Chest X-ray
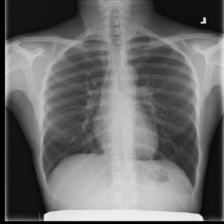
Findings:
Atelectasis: negative
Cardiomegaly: negative
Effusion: negative
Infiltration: negative
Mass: negative
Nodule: negative
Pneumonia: negative
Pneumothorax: negative
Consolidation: negative
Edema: negative
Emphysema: negative
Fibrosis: negative
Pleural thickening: negative
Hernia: negative